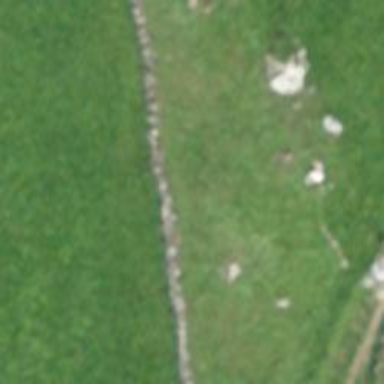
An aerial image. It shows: Dry stone wall barrier.